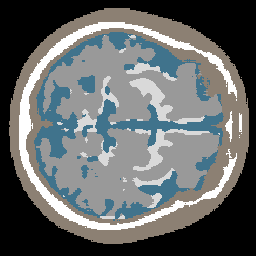
Label: no_lesion